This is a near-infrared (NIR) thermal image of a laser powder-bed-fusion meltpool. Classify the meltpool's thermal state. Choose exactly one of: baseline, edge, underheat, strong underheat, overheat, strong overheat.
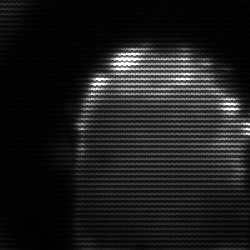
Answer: baseline